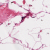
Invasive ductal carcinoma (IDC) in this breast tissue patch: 0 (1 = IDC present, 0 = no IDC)